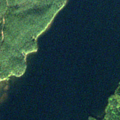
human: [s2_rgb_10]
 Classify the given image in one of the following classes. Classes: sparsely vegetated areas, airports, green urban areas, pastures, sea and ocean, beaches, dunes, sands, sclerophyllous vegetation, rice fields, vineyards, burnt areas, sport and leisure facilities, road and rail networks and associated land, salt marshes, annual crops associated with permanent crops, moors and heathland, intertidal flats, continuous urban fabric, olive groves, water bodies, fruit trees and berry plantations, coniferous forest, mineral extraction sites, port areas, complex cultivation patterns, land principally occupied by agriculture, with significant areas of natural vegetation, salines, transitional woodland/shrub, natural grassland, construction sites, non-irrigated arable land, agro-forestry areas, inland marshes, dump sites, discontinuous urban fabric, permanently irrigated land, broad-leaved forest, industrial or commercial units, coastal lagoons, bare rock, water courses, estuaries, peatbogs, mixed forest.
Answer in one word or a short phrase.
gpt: coniferous forest, water bodies